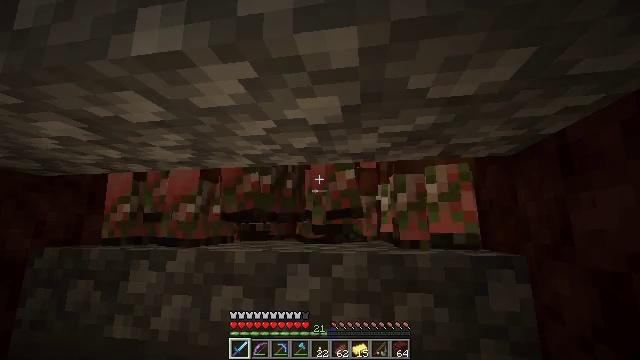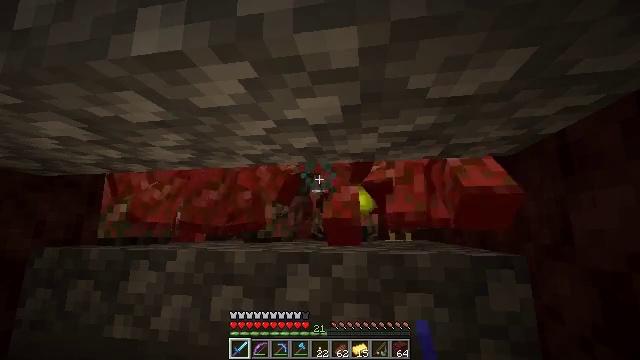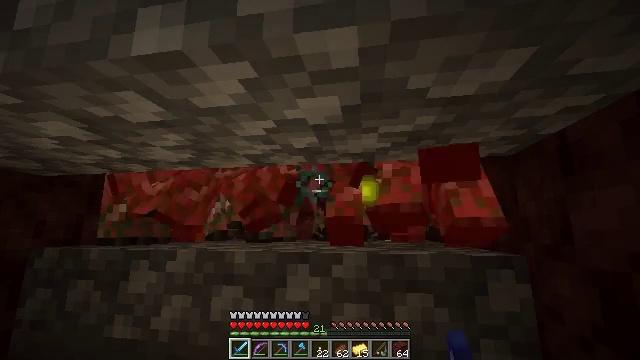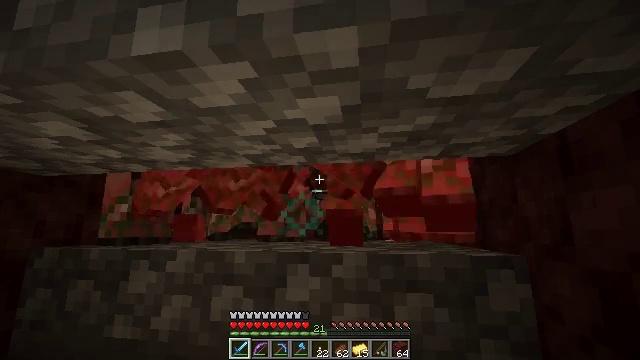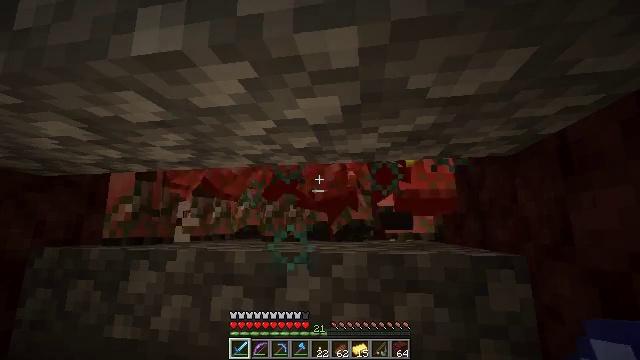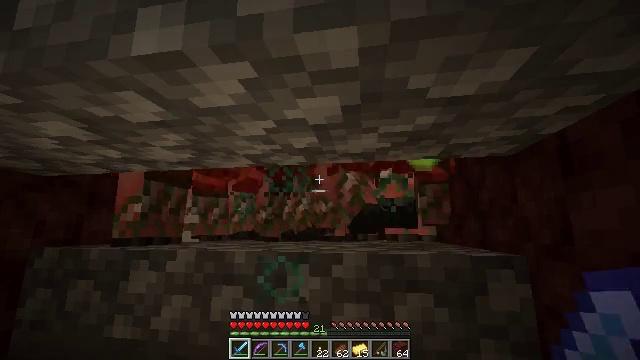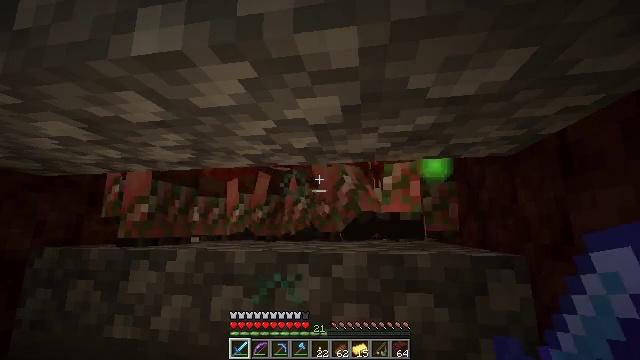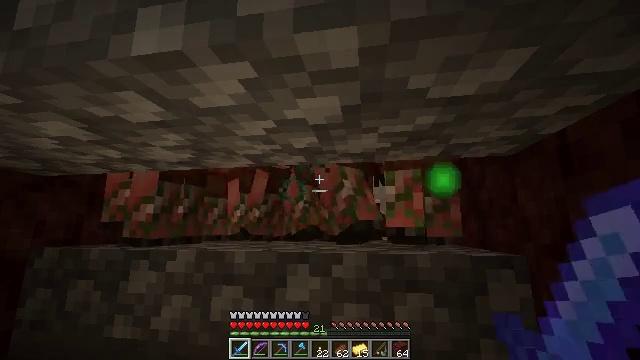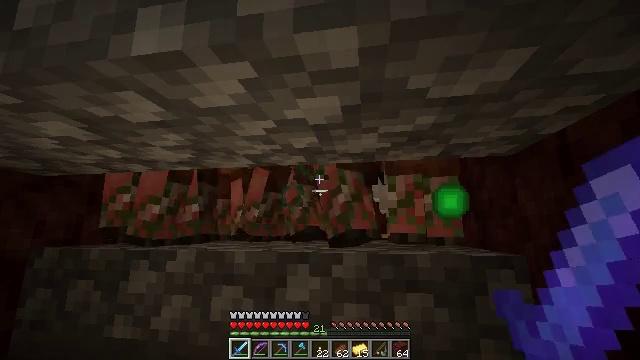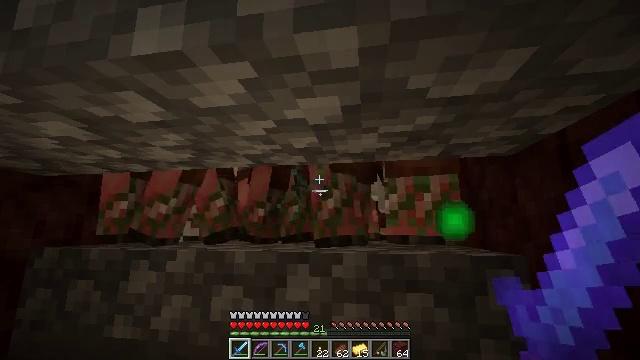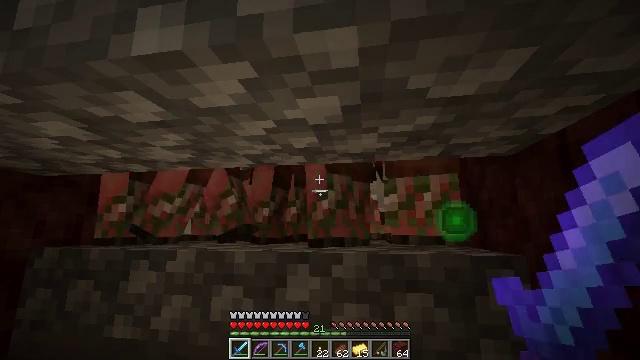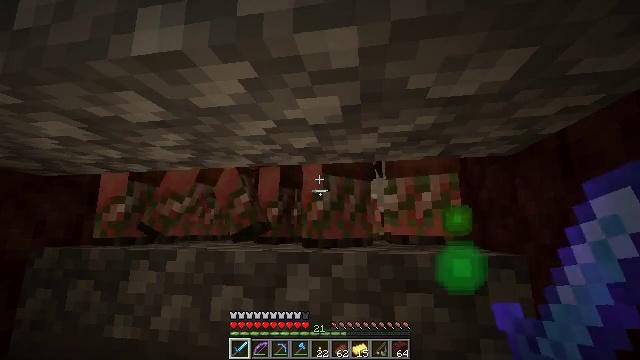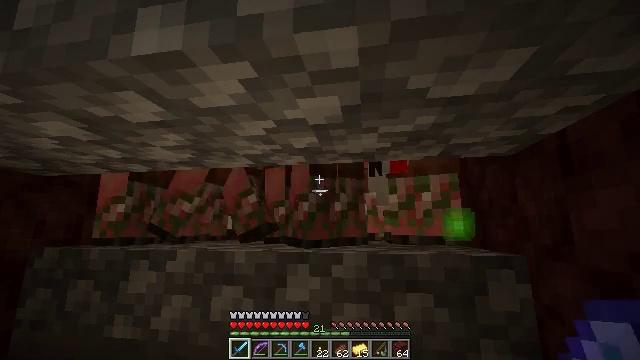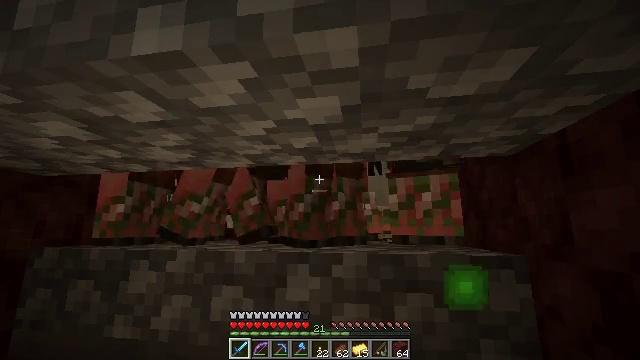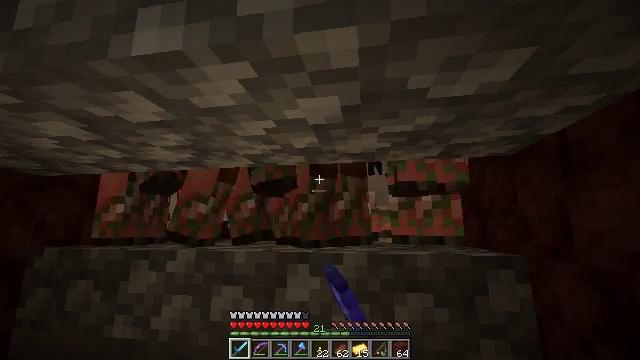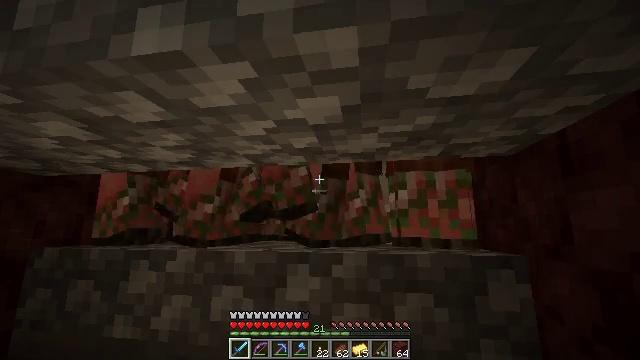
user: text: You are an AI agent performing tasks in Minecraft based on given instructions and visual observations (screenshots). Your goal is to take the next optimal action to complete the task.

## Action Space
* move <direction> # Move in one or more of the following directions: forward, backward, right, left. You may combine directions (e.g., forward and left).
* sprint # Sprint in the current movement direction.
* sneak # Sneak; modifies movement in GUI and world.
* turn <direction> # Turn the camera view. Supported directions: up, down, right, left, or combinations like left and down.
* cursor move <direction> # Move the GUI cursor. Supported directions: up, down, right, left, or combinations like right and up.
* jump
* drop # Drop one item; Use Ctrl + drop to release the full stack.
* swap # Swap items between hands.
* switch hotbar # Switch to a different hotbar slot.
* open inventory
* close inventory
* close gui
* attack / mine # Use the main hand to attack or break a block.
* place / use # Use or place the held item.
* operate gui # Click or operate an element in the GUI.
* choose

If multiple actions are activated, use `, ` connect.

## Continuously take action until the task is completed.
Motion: motion action
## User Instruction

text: Face a hostile mob.
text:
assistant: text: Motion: no_op
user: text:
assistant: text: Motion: no_op
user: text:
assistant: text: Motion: no_op
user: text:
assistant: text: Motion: no_op
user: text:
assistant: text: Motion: no_op
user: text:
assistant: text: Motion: no_op
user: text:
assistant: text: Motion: no_op
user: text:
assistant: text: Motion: no_op
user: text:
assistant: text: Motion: no_op
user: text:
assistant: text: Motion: no_op
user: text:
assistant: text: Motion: no_op
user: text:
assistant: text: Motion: no_op
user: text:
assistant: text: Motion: attack / mine
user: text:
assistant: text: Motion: attack / mine
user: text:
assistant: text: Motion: no_op
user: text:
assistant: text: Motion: no_op
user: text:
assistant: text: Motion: no_op
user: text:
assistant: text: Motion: no_op